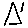
Label: triangle